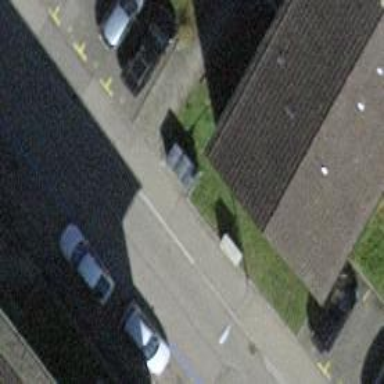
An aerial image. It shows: Street cabinet used for power utility.